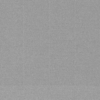
Label: dusty